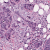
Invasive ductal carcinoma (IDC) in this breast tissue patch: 1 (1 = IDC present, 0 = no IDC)